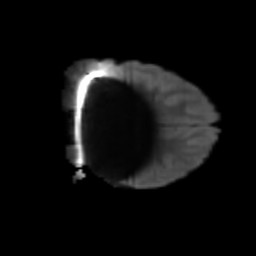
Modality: T2w
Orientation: coronal
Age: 13
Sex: male
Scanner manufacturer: siemens
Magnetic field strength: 3 T
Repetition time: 3.8 s
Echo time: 0.07 s